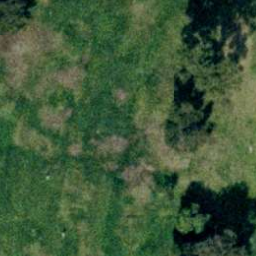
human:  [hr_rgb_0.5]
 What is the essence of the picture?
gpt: golf course